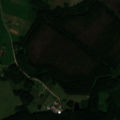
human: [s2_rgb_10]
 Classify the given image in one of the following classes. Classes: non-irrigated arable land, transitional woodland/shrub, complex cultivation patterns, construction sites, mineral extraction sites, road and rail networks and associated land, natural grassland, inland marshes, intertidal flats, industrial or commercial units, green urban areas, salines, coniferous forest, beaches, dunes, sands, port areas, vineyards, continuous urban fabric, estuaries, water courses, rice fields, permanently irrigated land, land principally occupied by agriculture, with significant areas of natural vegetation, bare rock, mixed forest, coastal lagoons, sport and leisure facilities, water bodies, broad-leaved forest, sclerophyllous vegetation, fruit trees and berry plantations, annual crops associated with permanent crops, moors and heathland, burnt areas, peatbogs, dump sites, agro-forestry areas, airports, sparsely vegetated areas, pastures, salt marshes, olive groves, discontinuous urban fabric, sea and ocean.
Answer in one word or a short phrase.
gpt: complex cultivation patterns, broad-leaved forest, mixed forest, peatbogs